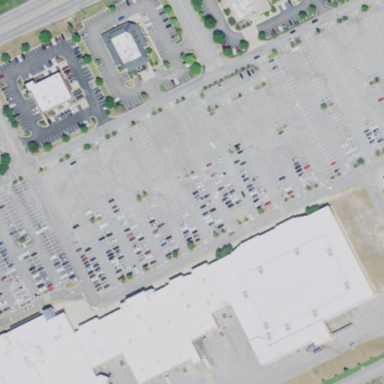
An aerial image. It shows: Retail building housing department store.